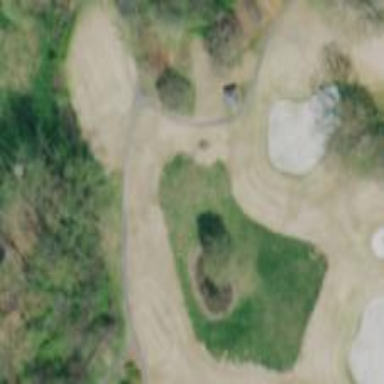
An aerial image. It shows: Golf rough area.